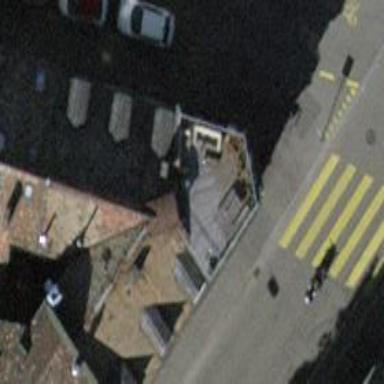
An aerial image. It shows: Bar.